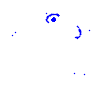
Particle: electron